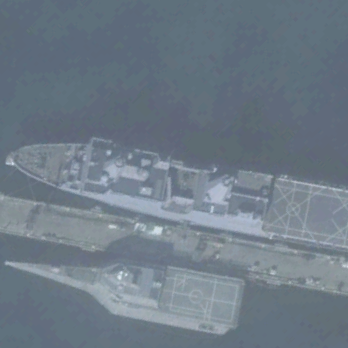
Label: combat